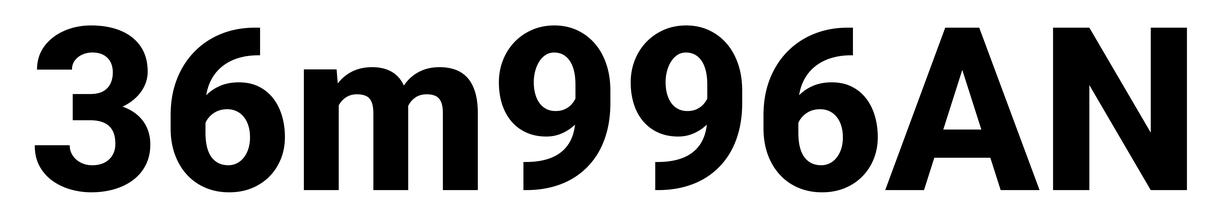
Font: Roboto_ExtraBold